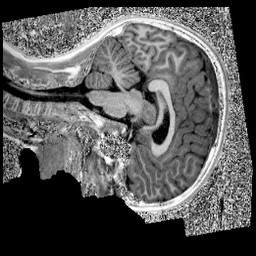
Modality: UNIT1
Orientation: sagittal
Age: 9
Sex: male
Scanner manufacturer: siemens
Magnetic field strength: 3 T
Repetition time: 4 s
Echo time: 0.00303 s